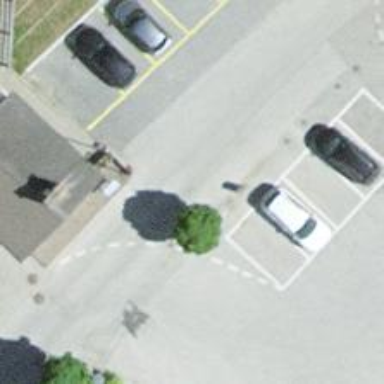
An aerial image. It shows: Charging station.